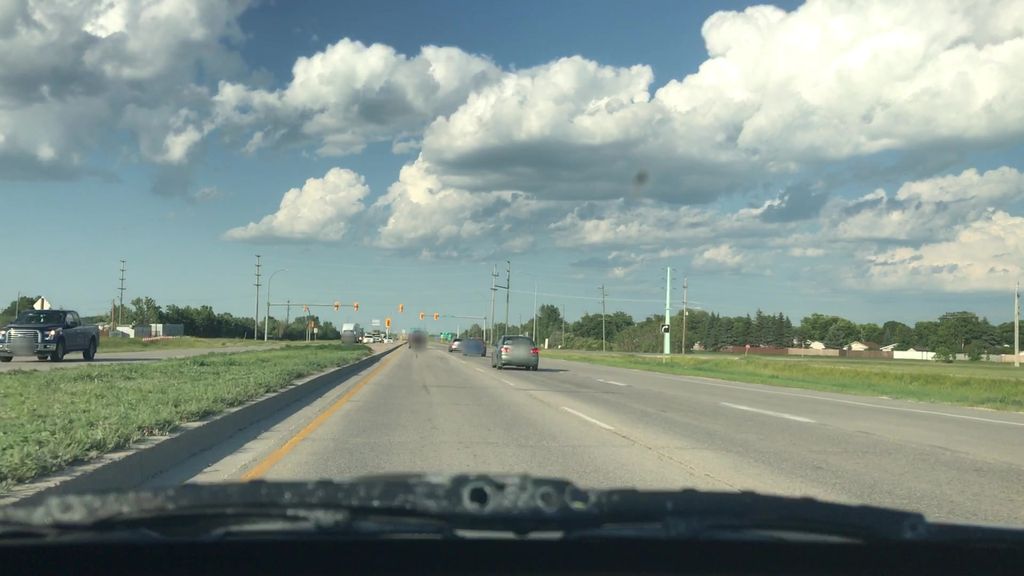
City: winnipeg